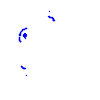
Particle: proton